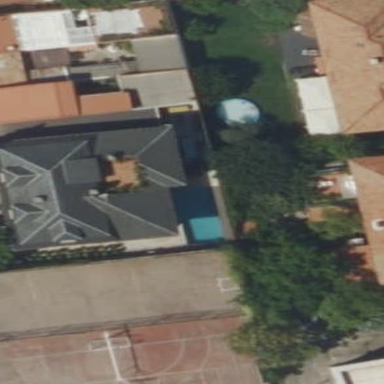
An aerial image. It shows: Detached building with black hipped roof made of slate. The exterior of the building is brown in color.